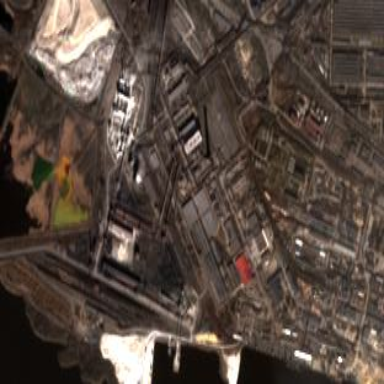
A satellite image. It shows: Industrial area with power plant.